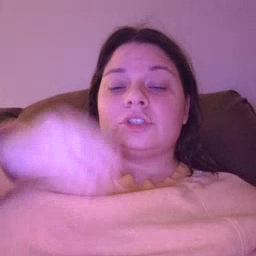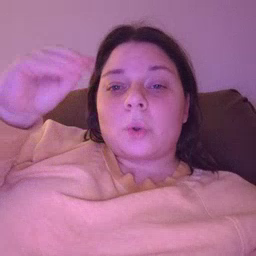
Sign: store